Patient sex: F
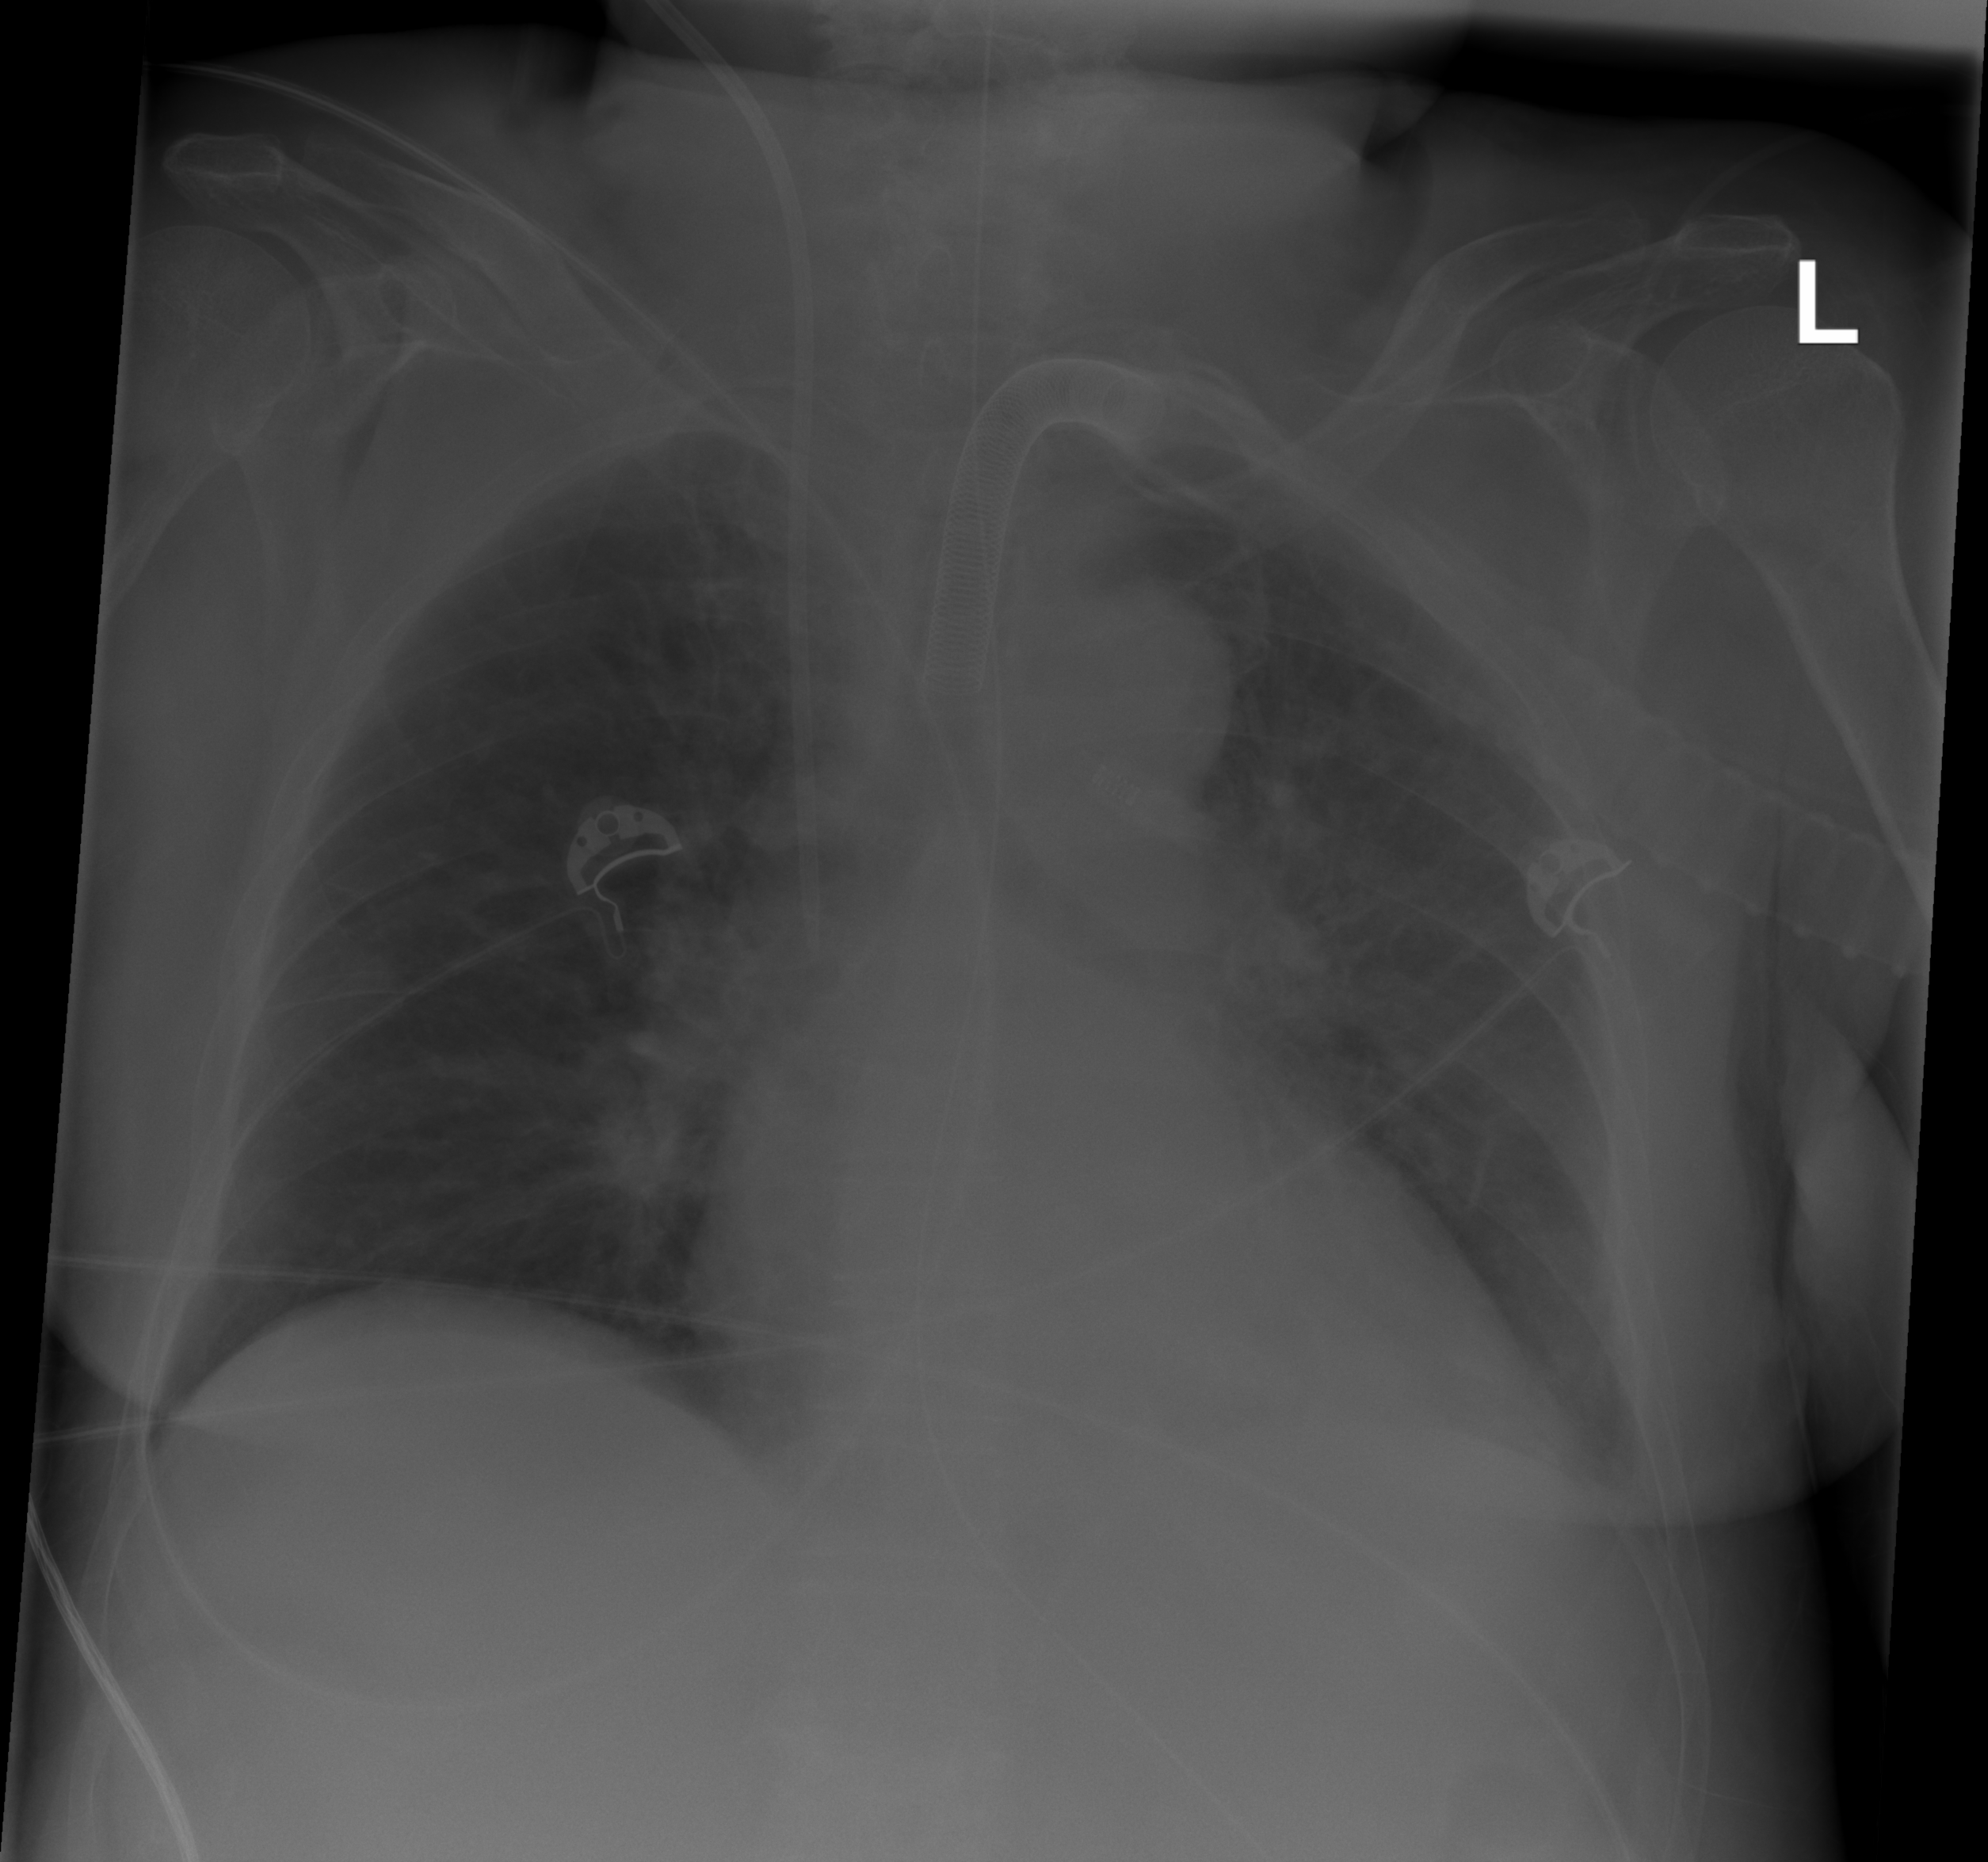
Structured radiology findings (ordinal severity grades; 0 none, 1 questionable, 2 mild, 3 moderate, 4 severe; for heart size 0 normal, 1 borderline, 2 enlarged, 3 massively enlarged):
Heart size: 2
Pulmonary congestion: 2
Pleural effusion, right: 0
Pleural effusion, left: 3
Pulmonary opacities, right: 0
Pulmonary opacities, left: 2
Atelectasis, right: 2
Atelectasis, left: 2